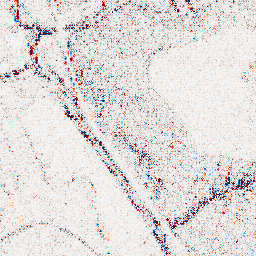
Category: wavelet
Decomposition family: wavelet_reverse_biorthogonal
Decomposition parameters: wavelet: rbio2.4
level: 1
Upsampling method: cubic_catmull_rom
Upsampling parameters: scale: 8
Upsampling scale: 8